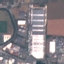
Land use / land cover: Industrial